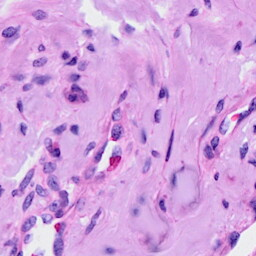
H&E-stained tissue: Cervix